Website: home-depot
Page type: customer-info-address
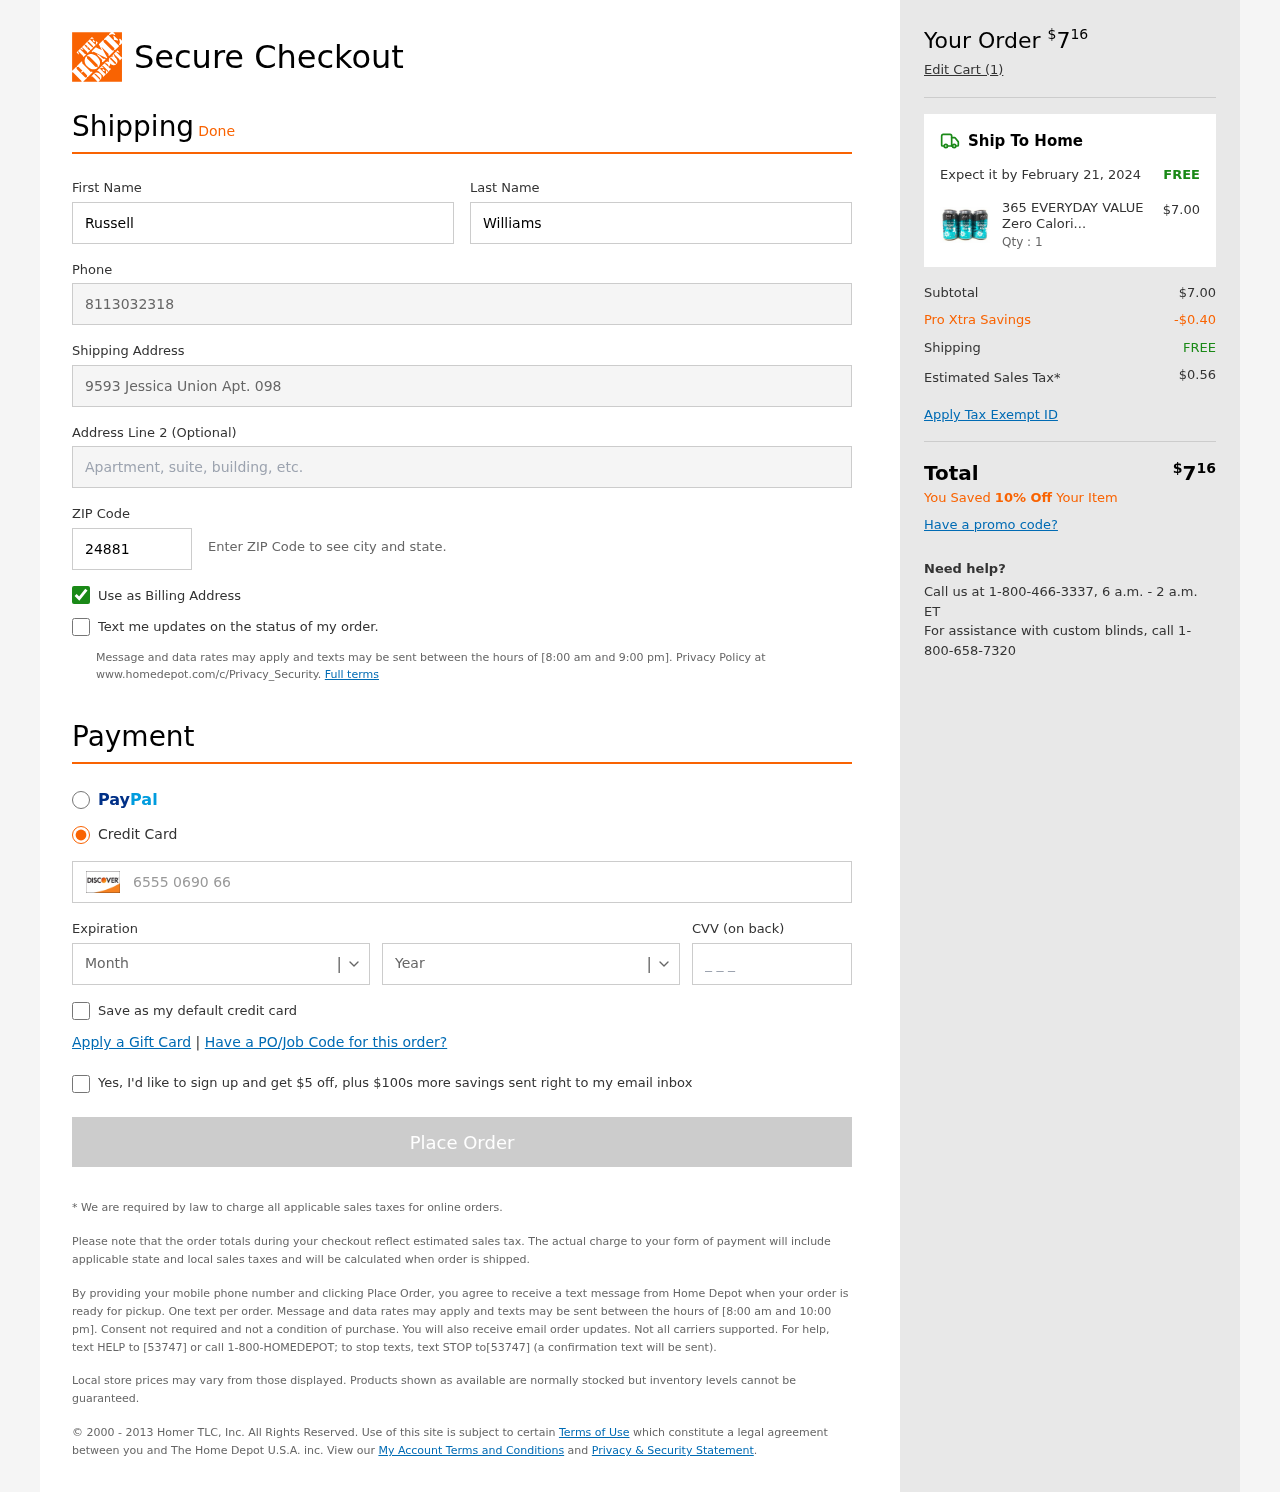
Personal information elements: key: PII_CARD_CVV
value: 980
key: PII_CARD_EXPIRY_MONTH
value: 02
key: PII_CARD_EXPIRY_YEAR
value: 26
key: PII_CARD_NUMBER
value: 6555 0690 6620 4380
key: PII_FIRSTNAME
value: Russell
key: PII_LASTNAME
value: Williams
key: PII_PHONE
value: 8113032318
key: PII_POSTCODE
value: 24881
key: PII_STREET
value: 9593 Jessica Union Apt. 098
Product elements: key: PRODUCT1_NAME
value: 365 EVERYDAY VALUE Zero Calorie Ginger Ale 6 Pack, 72 FZ
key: PRODUCT1_PRICE
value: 7
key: PRODUCT1_QUANTITY
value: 1
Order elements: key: ORDER_TOTAL
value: $716
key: ORDER_NUM_ITEMS
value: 1
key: ORDER_DELIVERY_DATE
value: February 21, 2024
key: ORDER_SHIPPING_COST
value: FREE
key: ORDER_SUBTOTAL
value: $7.00
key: ORDER_DISCOUNT
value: -$0.40
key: ORDER_SHIPPING_COST2
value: FREE
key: ORDER_TAX
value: $0.56
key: ORDER_TOTAL2
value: $716
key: ORDER_SAVINGS_MESSAGE
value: You Saved 10% Off Your Item